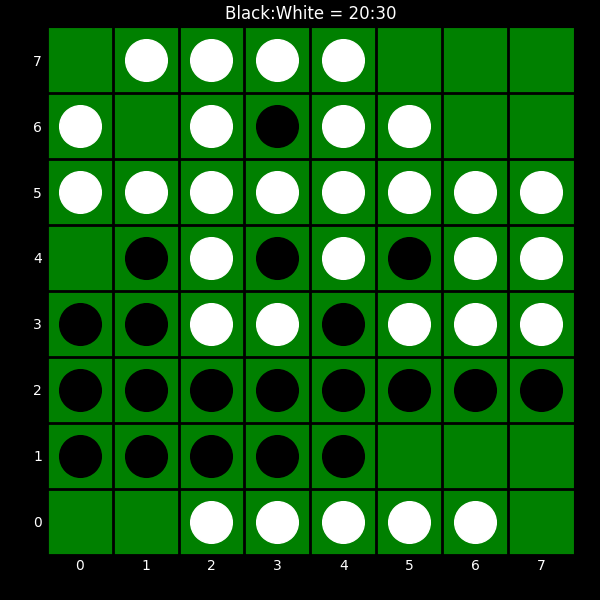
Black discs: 20
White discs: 30